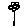
Label: flower